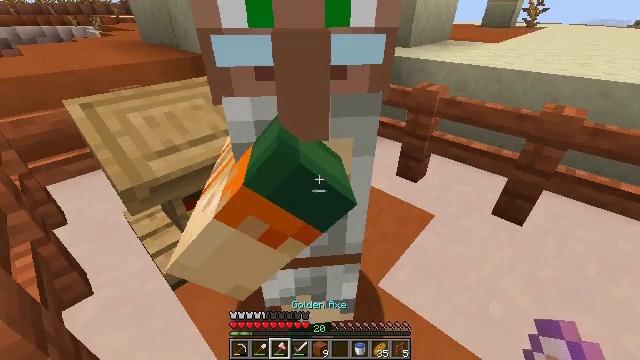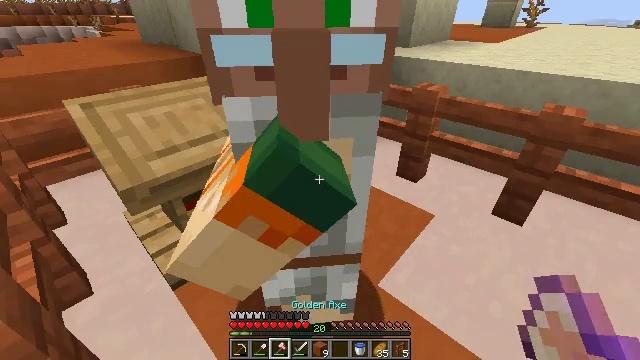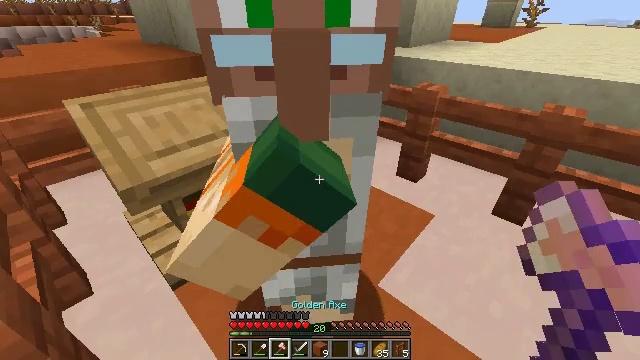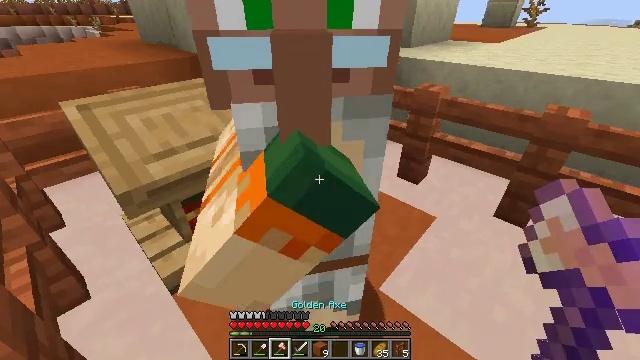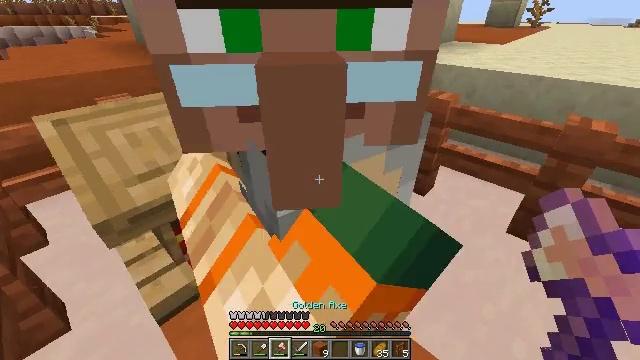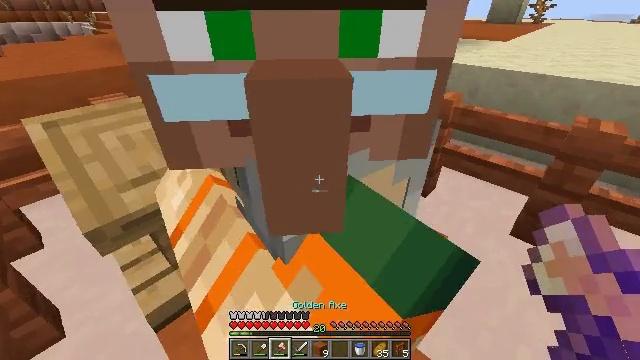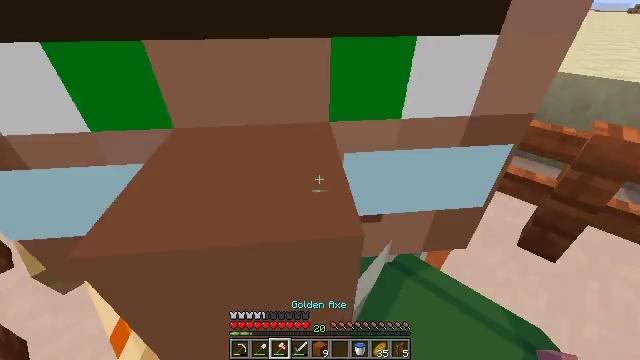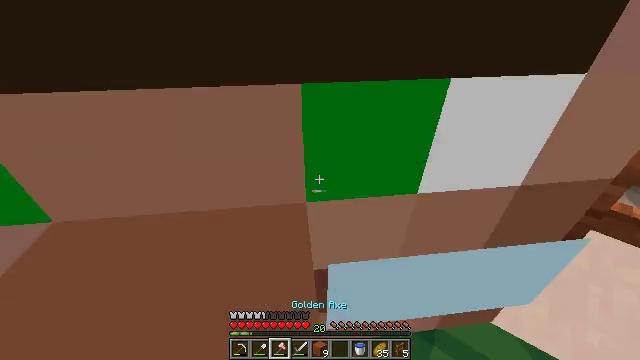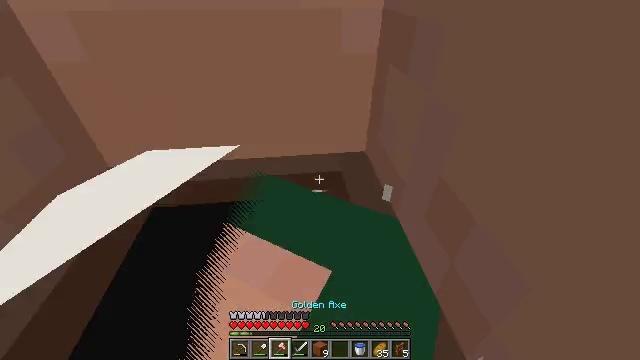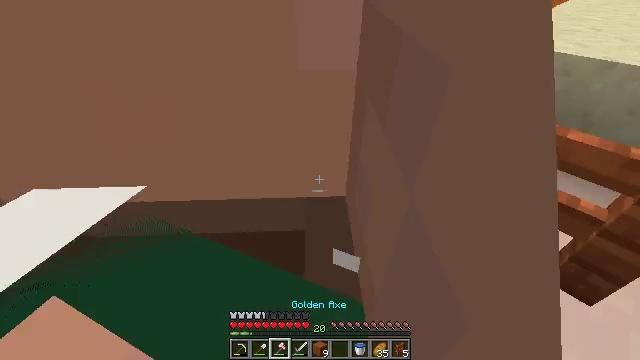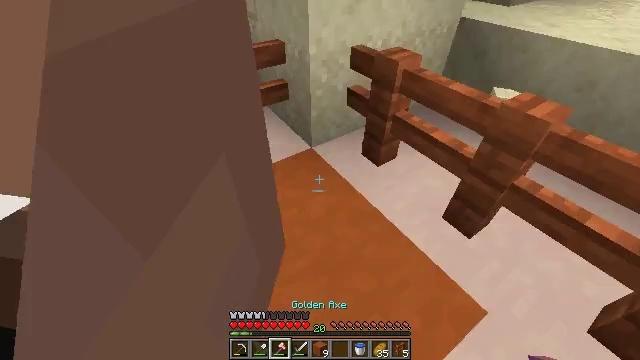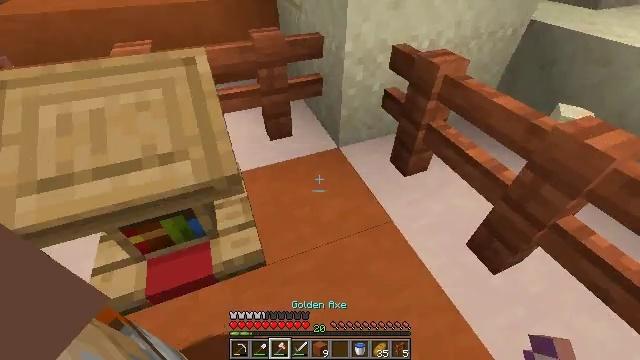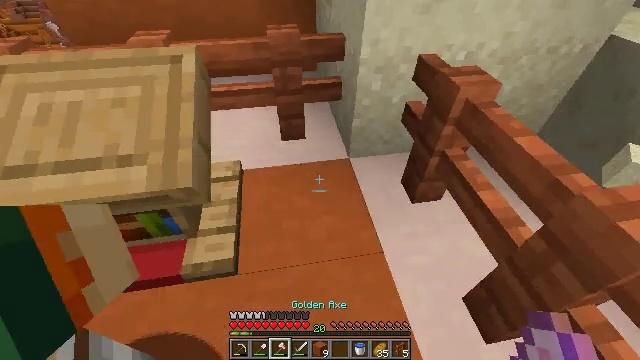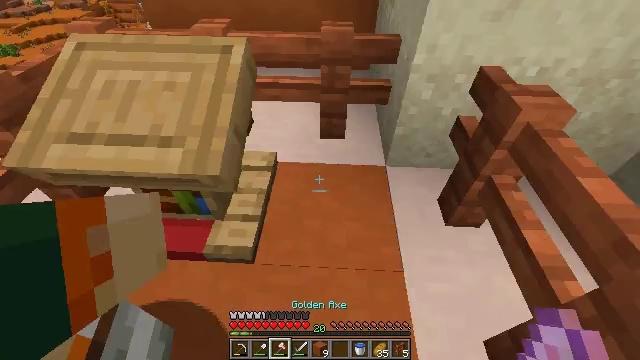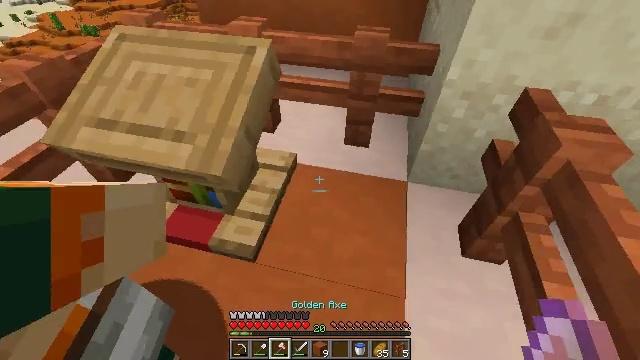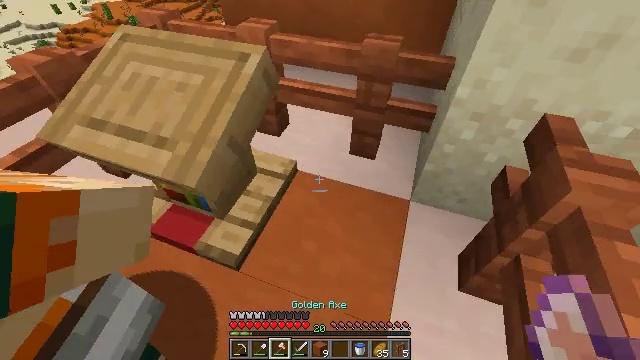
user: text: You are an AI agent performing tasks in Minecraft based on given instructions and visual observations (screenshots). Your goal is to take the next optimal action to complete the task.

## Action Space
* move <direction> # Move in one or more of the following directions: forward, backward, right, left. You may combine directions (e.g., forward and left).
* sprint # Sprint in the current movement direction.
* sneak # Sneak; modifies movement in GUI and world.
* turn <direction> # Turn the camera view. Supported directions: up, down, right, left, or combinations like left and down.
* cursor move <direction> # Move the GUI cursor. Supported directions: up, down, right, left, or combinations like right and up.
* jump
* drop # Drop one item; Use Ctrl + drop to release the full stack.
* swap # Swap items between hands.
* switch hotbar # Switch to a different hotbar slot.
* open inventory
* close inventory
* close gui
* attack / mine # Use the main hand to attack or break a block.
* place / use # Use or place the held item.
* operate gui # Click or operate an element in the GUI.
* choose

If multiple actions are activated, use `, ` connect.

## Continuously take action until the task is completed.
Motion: motion action
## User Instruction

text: Destroy the lectern to reuse it.
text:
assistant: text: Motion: no_op
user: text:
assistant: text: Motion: no_op
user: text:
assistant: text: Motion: move forward
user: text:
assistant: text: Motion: move forward
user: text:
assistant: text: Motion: move forward
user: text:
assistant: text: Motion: move forward, turn down
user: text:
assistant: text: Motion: move forward
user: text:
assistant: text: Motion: move forward, turn down
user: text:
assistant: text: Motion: move forward and move right, turn left and down
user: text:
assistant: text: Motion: move forward and move right, turn left and down
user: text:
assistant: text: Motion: move forward and move right, turn left and down
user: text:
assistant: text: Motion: move forward and move right, turn left and down
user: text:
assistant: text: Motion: move forward and move right, turn left
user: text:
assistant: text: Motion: move forward and move right, turn left
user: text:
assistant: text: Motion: move forward and move right, turn left
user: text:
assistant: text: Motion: move forward and move right, turn left
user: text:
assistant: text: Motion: turn left
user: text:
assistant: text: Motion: turn left
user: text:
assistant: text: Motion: turn left and up
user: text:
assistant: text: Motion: turn left and up
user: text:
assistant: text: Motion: turn left and up
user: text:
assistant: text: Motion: turn left and up
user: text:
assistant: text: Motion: turn left and up
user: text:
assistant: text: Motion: no_op
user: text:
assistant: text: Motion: no_op
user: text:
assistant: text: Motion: no_op
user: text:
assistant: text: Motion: no_op
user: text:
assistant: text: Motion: move forward and move right
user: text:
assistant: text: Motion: move forward and move right
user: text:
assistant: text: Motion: move forward and move right